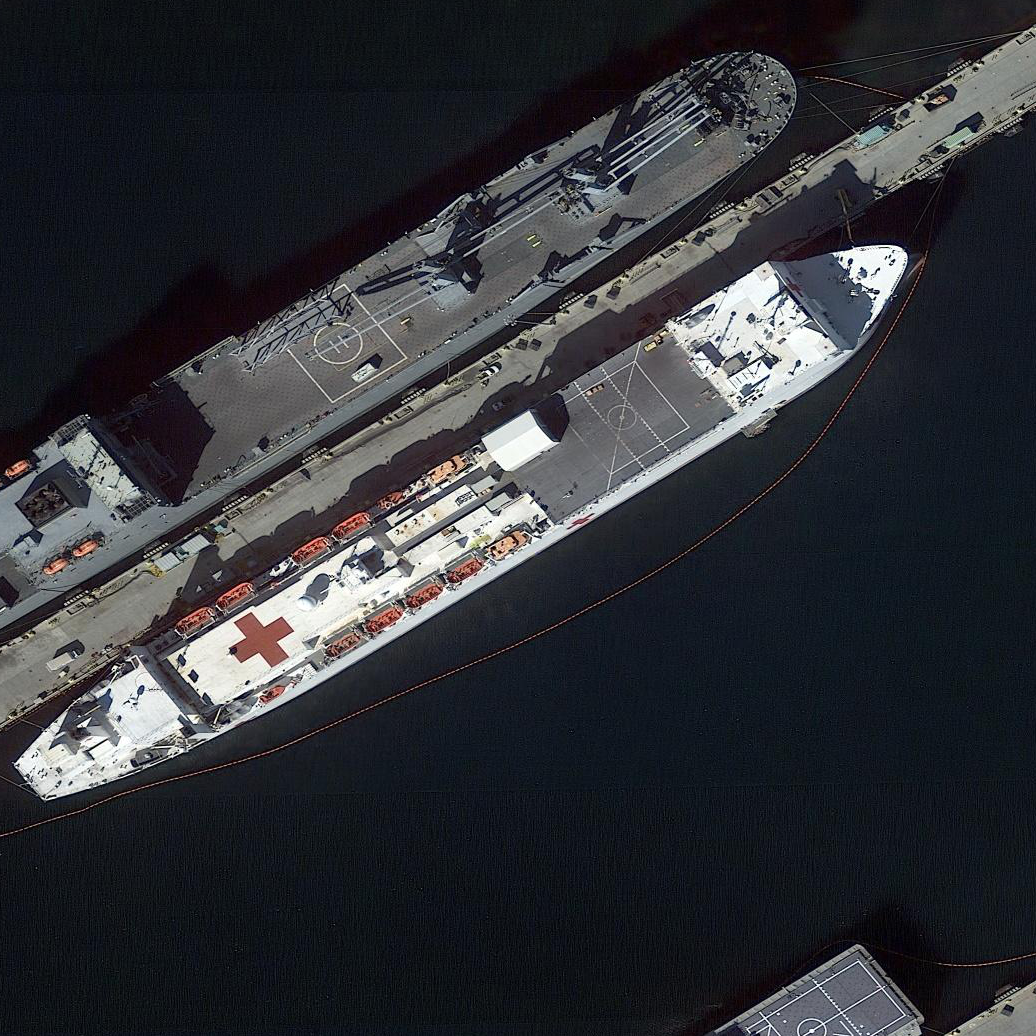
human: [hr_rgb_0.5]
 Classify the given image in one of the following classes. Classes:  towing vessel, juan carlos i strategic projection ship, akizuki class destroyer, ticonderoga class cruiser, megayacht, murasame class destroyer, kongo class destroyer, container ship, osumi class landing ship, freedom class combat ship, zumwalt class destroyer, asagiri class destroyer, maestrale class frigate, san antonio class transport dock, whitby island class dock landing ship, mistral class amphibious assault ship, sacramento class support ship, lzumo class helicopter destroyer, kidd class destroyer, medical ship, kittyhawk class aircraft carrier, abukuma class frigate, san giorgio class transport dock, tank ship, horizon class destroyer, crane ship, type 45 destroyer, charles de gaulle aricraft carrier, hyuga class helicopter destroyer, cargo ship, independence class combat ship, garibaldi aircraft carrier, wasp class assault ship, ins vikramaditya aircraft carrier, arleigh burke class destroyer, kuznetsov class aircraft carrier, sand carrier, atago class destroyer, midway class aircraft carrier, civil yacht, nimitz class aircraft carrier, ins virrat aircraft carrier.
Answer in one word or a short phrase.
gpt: Medical ship